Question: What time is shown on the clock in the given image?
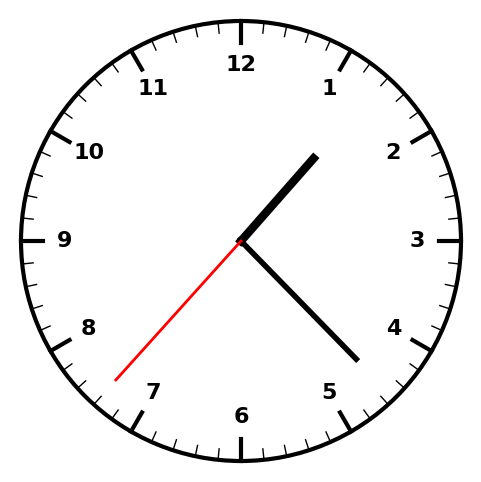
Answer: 01:22:37